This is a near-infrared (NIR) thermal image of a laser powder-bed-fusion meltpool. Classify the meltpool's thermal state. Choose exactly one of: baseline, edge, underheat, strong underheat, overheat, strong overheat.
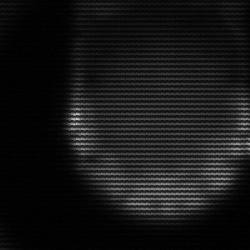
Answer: edge